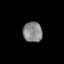
Tissue: lung
Cell type: Epithelial cells
Senescence score: 0.2206
Nuclear area (px): 371
Mean DAPI intensity: 138.116